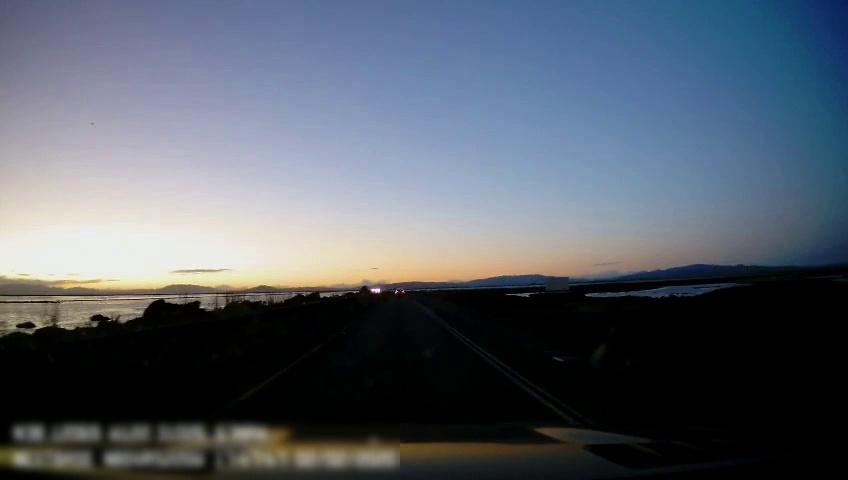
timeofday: Dusk/Dawn/Twilight
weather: Sunny
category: Drivable Space
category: Vehicles | Car
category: Lanes | Current Lane
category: Lanes | Current Lane